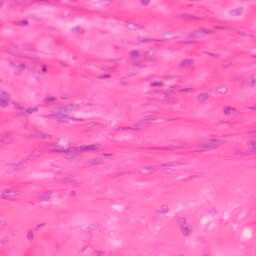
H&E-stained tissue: Colon